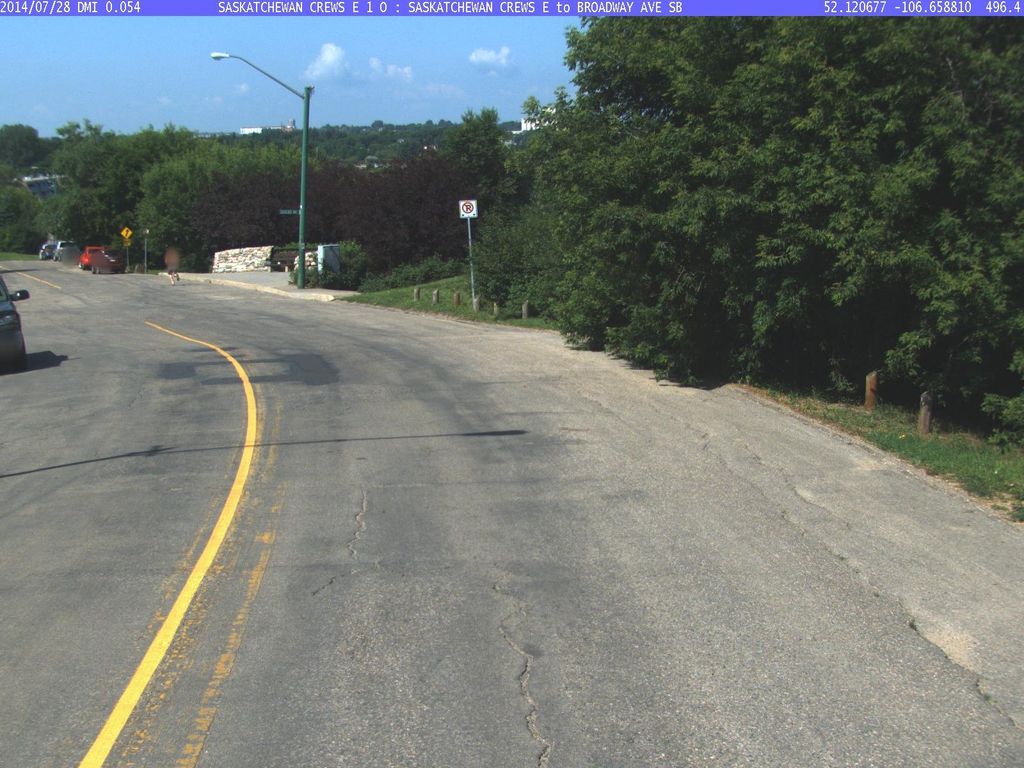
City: saskatoon